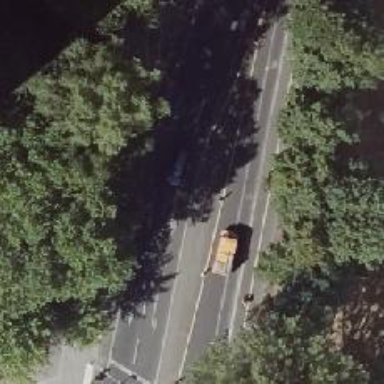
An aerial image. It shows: Tertiary road with asphalt surface. It has sidewalks on both sides and exclusive cycle lanes on both sides as well.